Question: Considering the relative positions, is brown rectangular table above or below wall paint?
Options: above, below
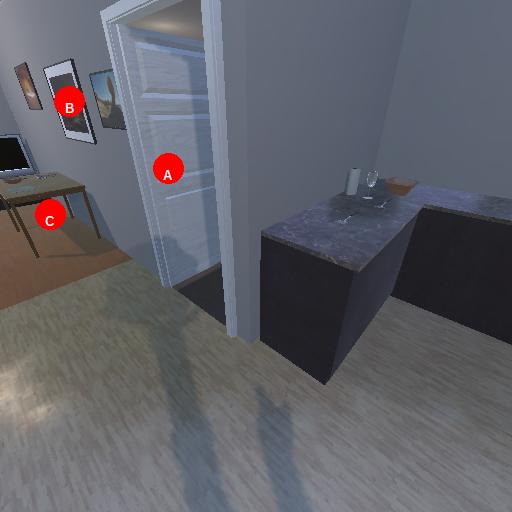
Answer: above